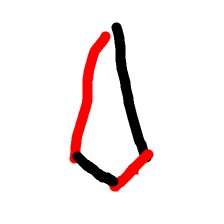
Shape: kite